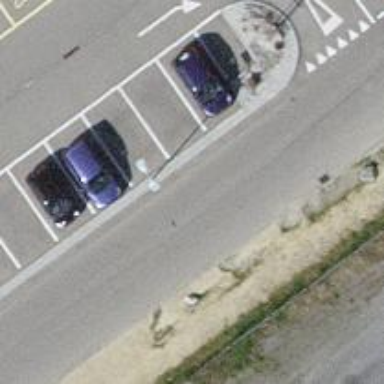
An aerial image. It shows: Pole serving as support.